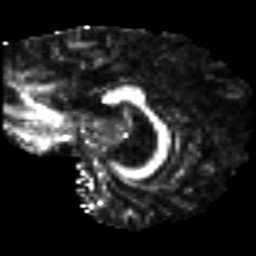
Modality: FA
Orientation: sagittal
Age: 33
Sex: male
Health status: ill
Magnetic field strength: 3 T
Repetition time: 9 s
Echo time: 0.093 s